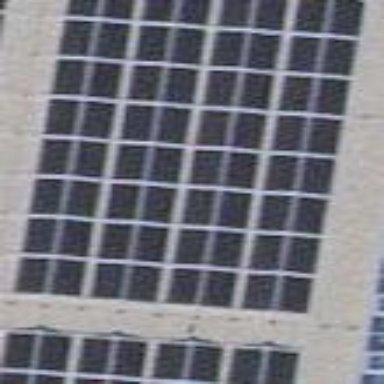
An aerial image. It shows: Solar photovoltaic panel generator.